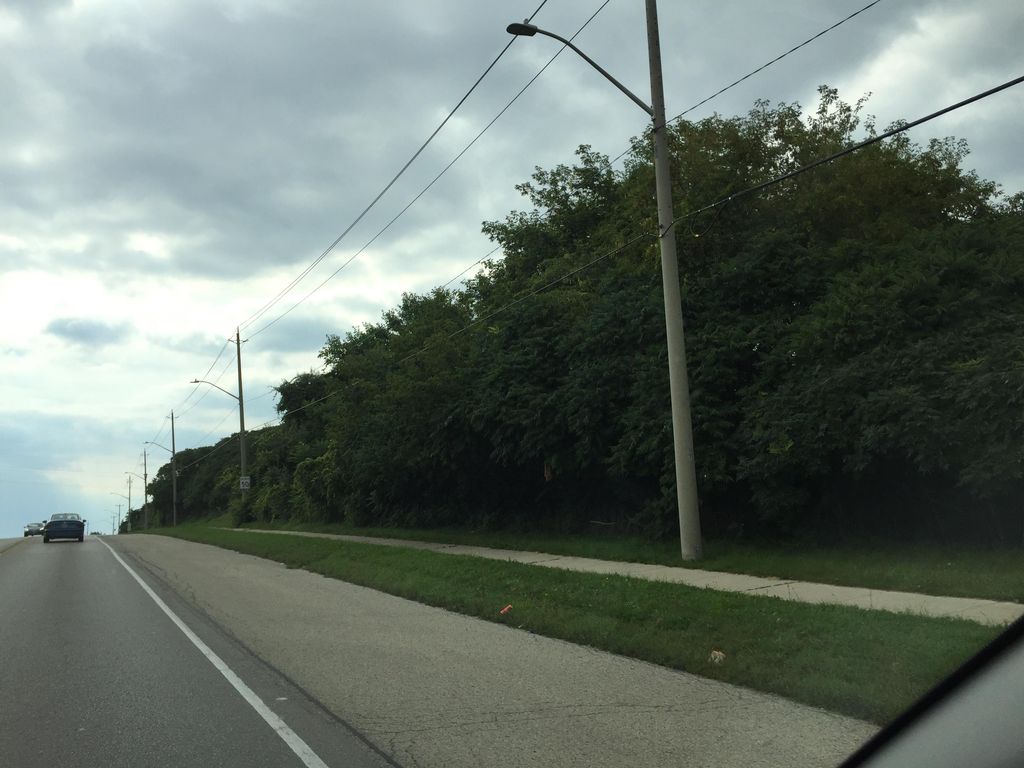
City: kitchener-waterloo